Current action and preconditions to check: trajectory_clear

Your task: For each precondition in the list above, predict whether it will hold at this action.

Consider the current scene as observed from the mobile robot's camera, and analyze the predicted future states of all dynamic agents (e.g., people, animals, vehicles, or any moving entities) within the NEXT SECOND.

IMPORTANT: Only answer "very likely" if you are absolutely certain—based on strong, clear evidence—that a dynamic agent will violate the precondition in the predicted future state. Do NOT answer "very likely" for unlikely, ambiguous, or low-probability risks.

Ask yourself for each precondition: Is there a high probability, with clear and convincing evidence, that the predicted future states of any dynamic agent will interfere with the predicted future state of the currently executing action within the NEXT SECOND, causing that precondition to fail?

Assess the risk level based on these predictions. Use "likely" or "very likely" if motions create a clear risk of interference.

Use "neutral" or "improbable" if agents are nearby but their predicted paths are clearly diverging or non-conflicting.

Failure Risk Categories: "very improbable", "improbable", "neutral", "likely", "very likely"

Answer Format: Output ONLY the probability_of_failure value from these categories: "very improbable", "improbable", "neutral", "likely", "very likely"

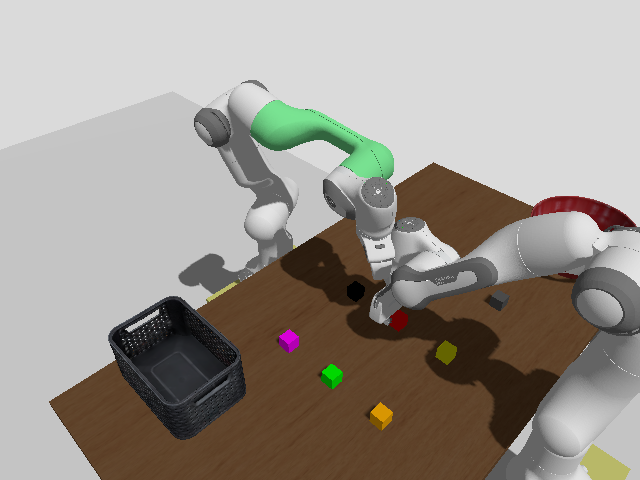

Answer: likely